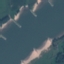
Label: River